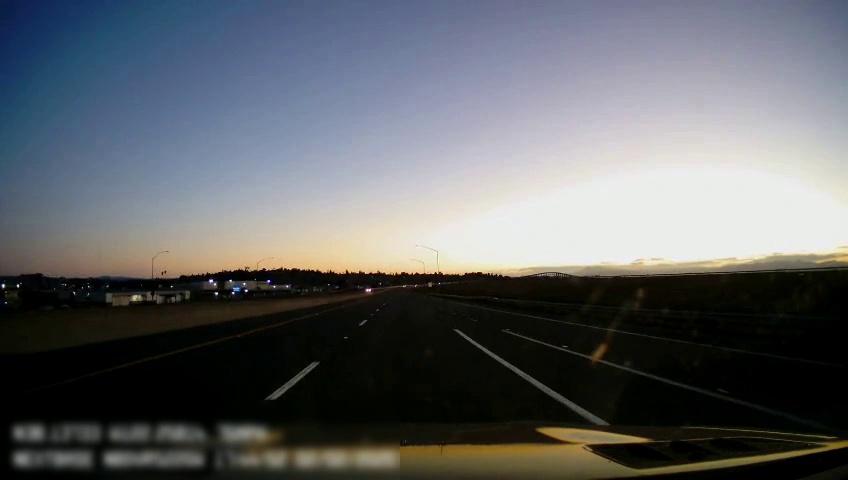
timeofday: Dusk/Dawn/Twilight
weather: Sunny
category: Drivable Space
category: Lanes | Current Lane
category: Lanes | Current Lane
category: Lanes | Alternate Lane
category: Lanes | Alternate Lane
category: Lanes | Alternate Lane